Question:
When i try to create a button in fireworks its resolution sucks .. i thought all the fonts are vector graphics .. but can i do any think ?
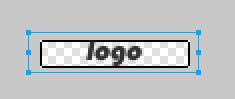
Answer: Convert your text to curves before you scale it.